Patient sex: M
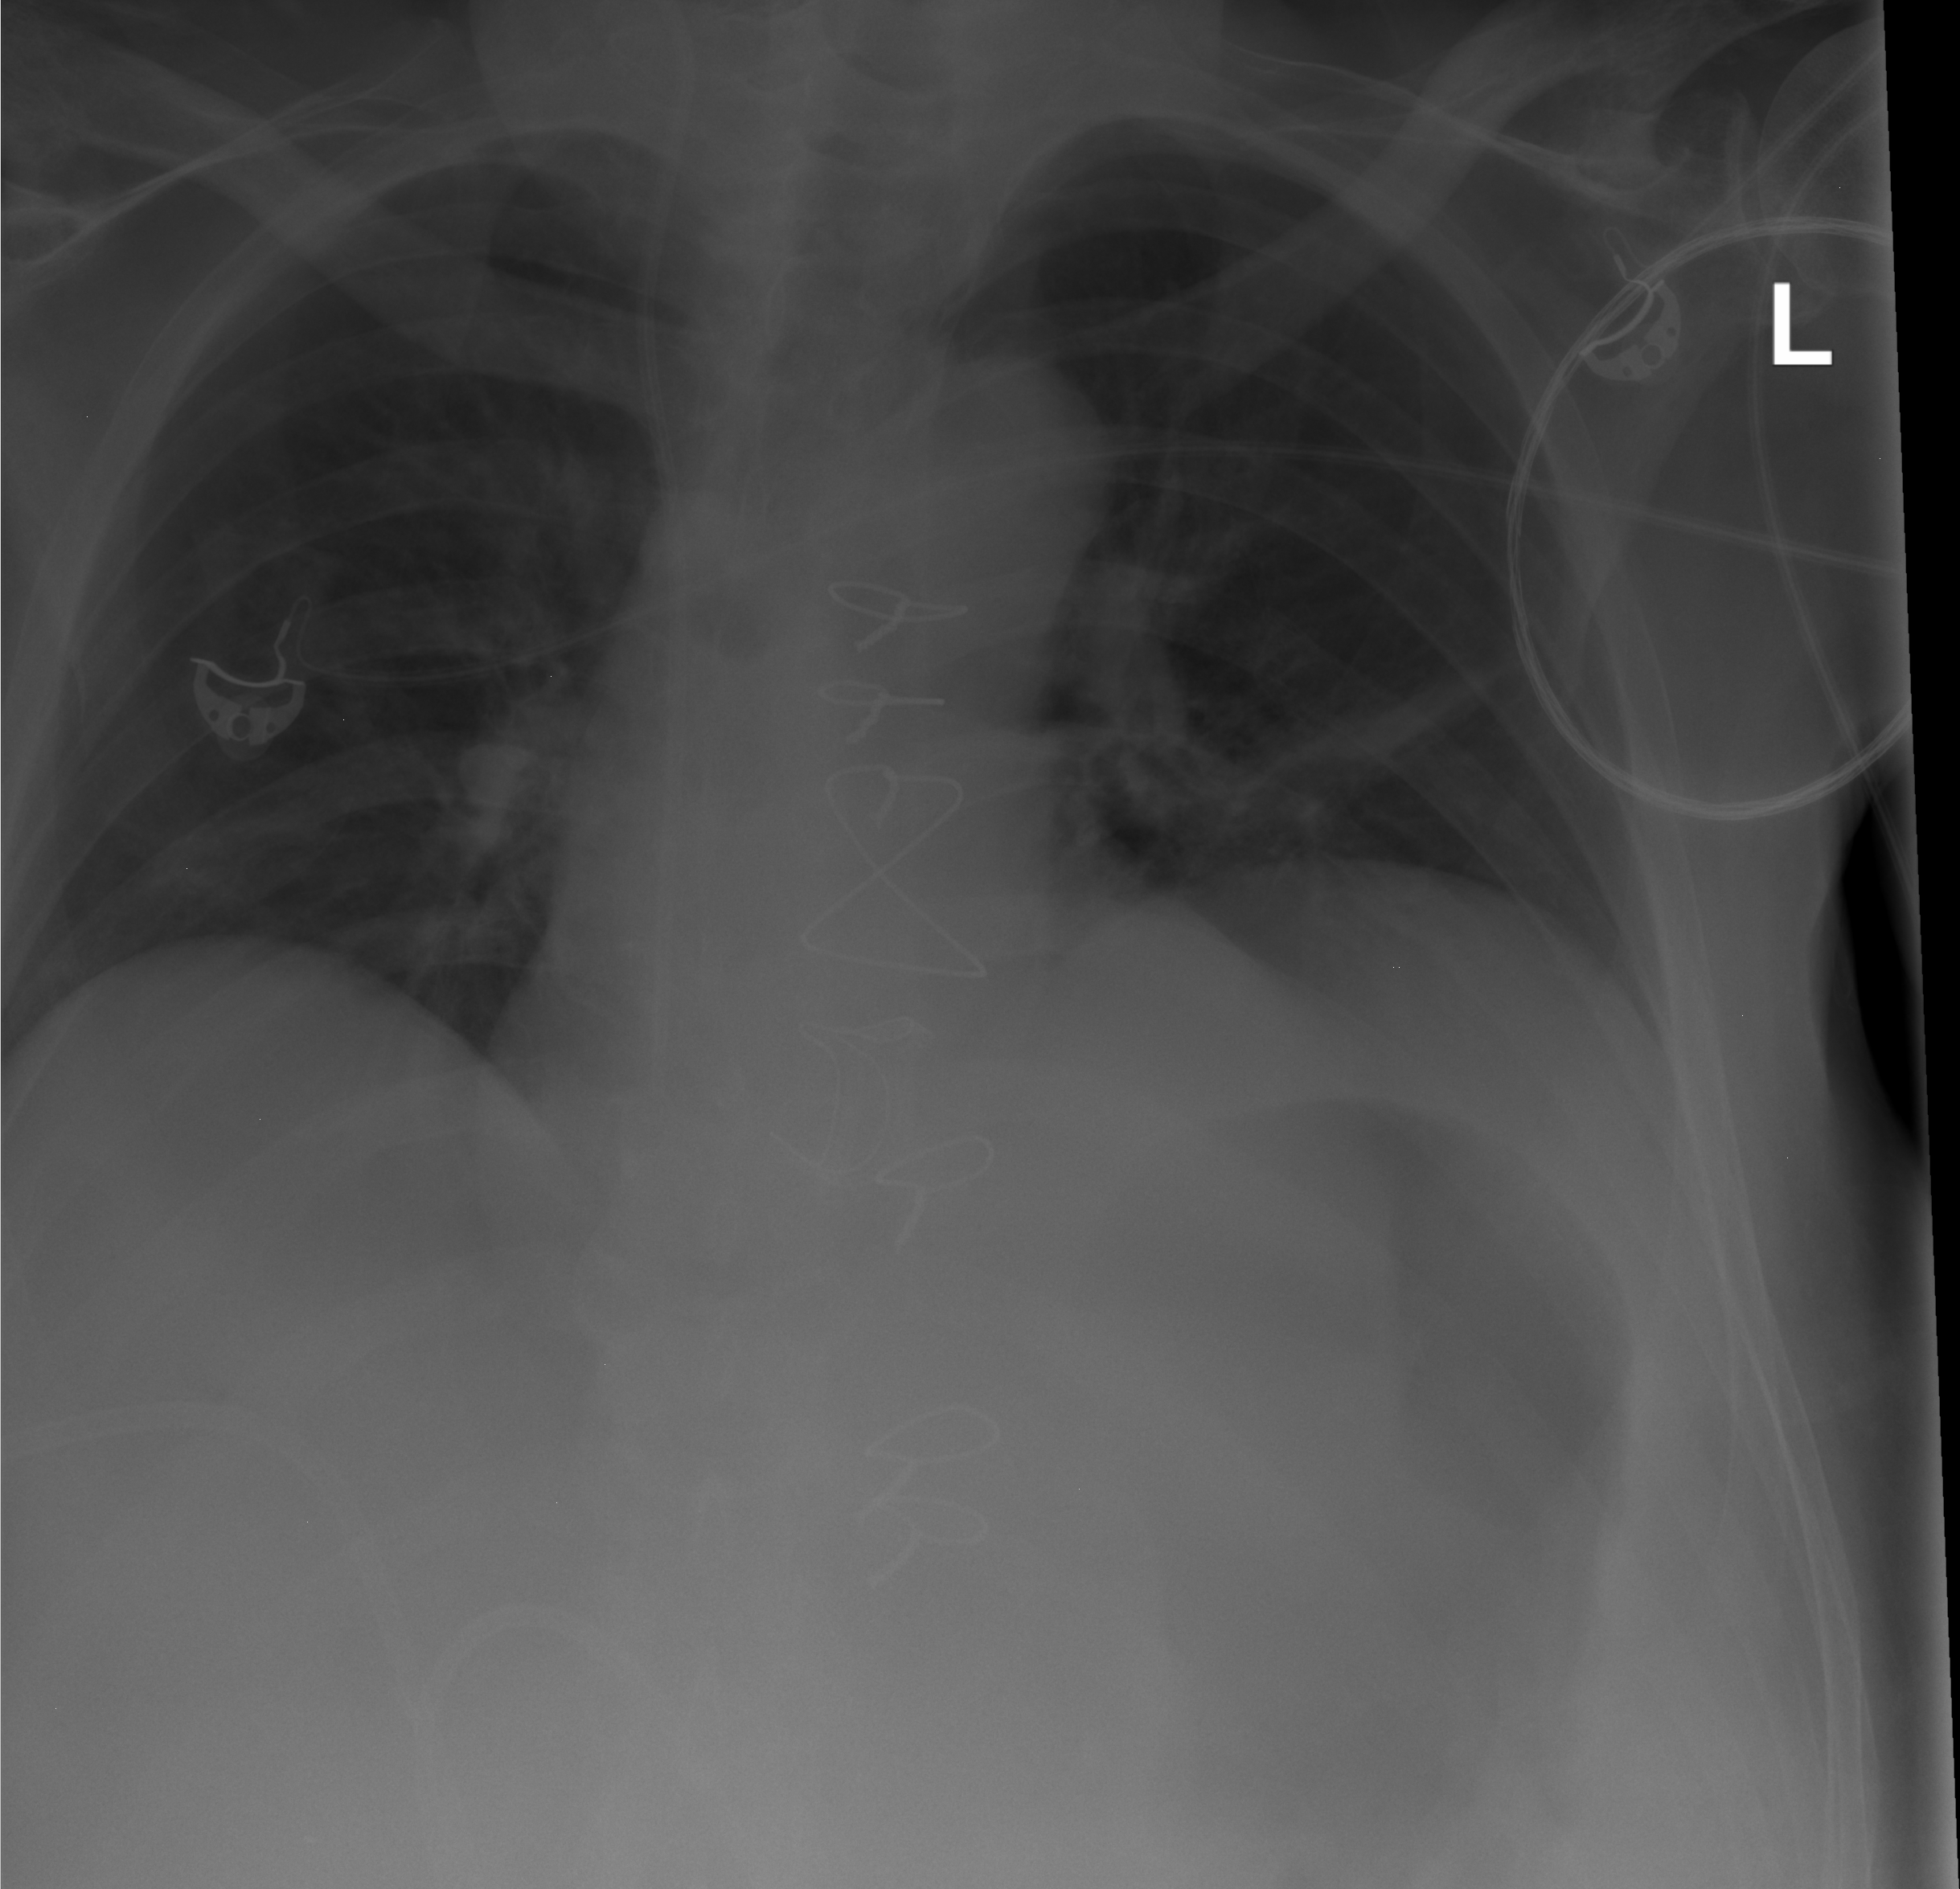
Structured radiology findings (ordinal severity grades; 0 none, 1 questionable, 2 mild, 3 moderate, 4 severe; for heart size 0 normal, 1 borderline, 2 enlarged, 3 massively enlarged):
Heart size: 2
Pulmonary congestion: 2
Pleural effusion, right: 0
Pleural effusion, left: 2
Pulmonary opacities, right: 0
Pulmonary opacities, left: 0
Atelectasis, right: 0
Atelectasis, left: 2